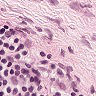
Metastatic tissue present: no